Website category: university
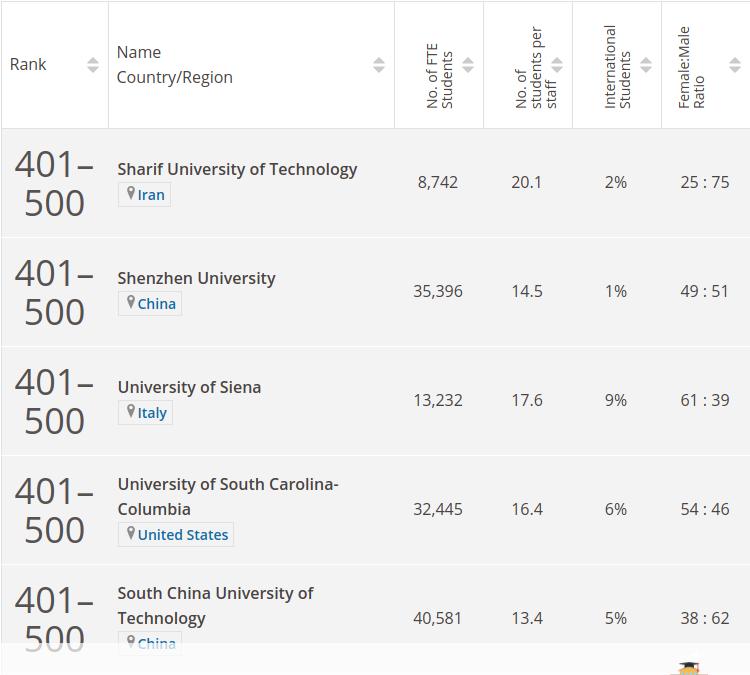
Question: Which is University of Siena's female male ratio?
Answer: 61 : 39

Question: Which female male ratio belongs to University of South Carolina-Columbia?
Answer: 54 : 46

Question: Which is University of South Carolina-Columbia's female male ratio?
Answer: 54 : 46

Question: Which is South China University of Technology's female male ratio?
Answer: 38 : 62

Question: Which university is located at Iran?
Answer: Sharif University of Technology

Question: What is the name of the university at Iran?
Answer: Sharif University of Technology

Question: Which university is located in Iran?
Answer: Sharif University of Technology

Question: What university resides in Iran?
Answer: Sharif University of Technology

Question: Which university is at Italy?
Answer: University of Siena

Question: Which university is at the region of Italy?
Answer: University of Siena

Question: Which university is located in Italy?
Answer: University of Siena

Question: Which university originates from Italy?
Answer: University of Siena

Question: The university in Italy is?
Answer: University of Siena

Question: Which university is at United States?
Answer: University of South Carolina-Columbia

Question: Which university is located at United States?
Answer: University of South Carolina-Columbia

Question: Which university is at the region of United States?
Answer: University of South Carolina-Columbia

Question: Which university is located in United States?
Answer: University of South Carolina-Columbia

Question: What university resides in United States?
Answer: University of South Carolina-Columbia

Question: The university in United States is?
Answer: University of South Carolina-Columbia

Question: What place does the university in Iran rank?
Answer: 401500

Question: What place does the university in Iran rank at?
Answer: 401500

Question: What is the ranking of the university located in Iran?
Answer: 401500

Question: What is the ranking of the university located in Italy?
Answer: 401500

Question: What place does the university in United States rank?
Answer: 401500

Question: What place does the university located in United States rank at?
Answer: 401500